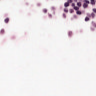
Metastatic tissue present: no